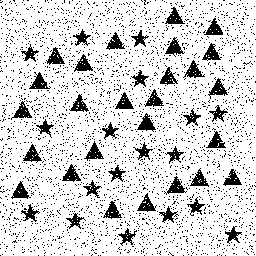
Squares: 0
Triangles: 26
Stars: 18
Total shapes: 44